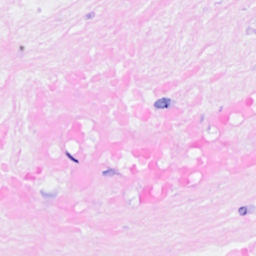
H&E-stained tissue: Breast